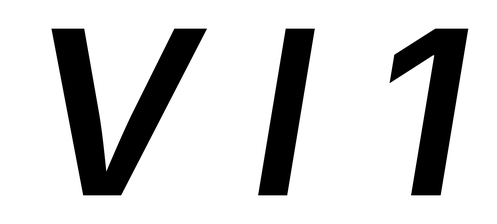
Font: Inter-Italic_SemiBold_Italic